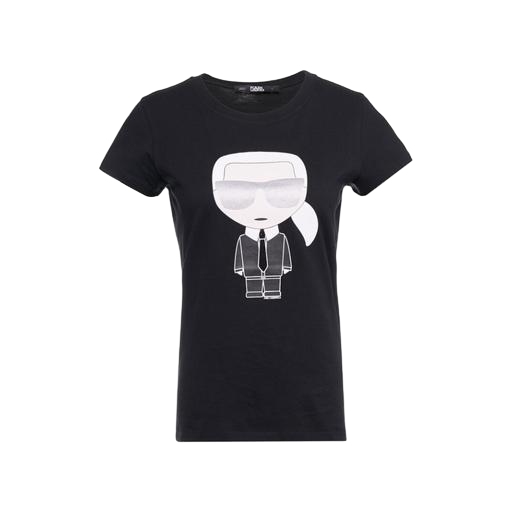
cool t-shirt, black kelly t-shirt, sasha emoji badge t-shirt, white background